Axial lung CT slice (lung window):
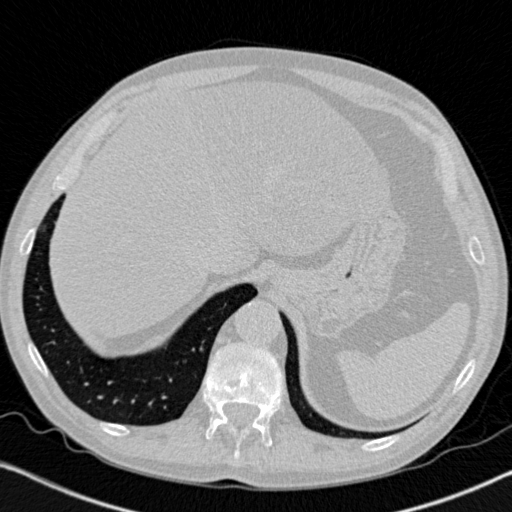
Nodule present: no